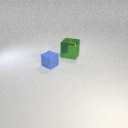
large green metal cube to the right of small blue rubber cube